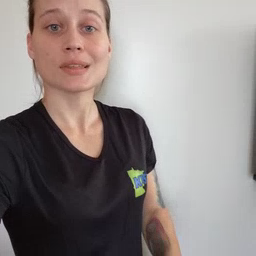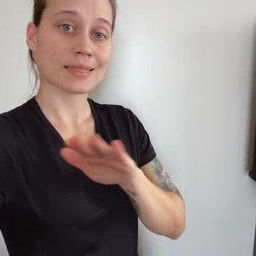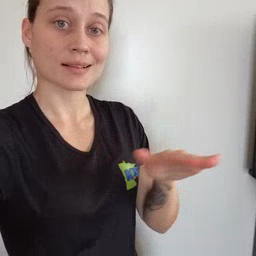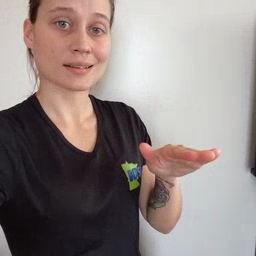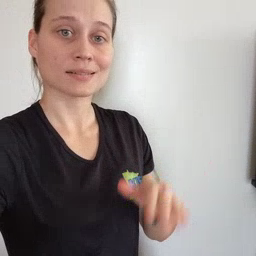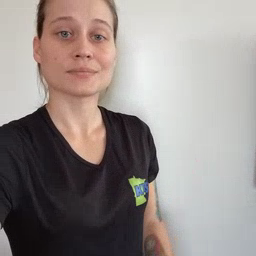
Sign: clean